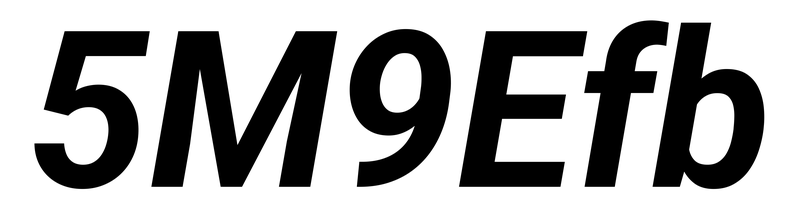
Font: Roboto-Italic_Bold_Italic